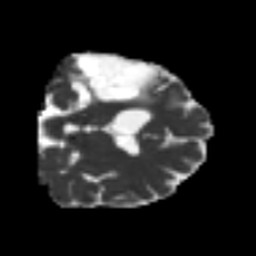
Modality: MD
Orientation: coronal
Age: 54
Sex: male
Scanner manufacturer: siemens
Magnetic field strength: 3 T
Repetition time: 4.999 s
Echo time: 0.07946 s